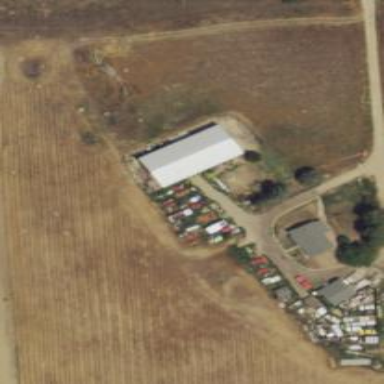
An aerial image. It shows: Farmyard area.